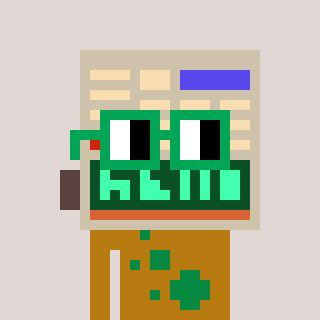
a pixel art character with square green glasses, a calculator-shaped head and a gold-colored body on a warm background